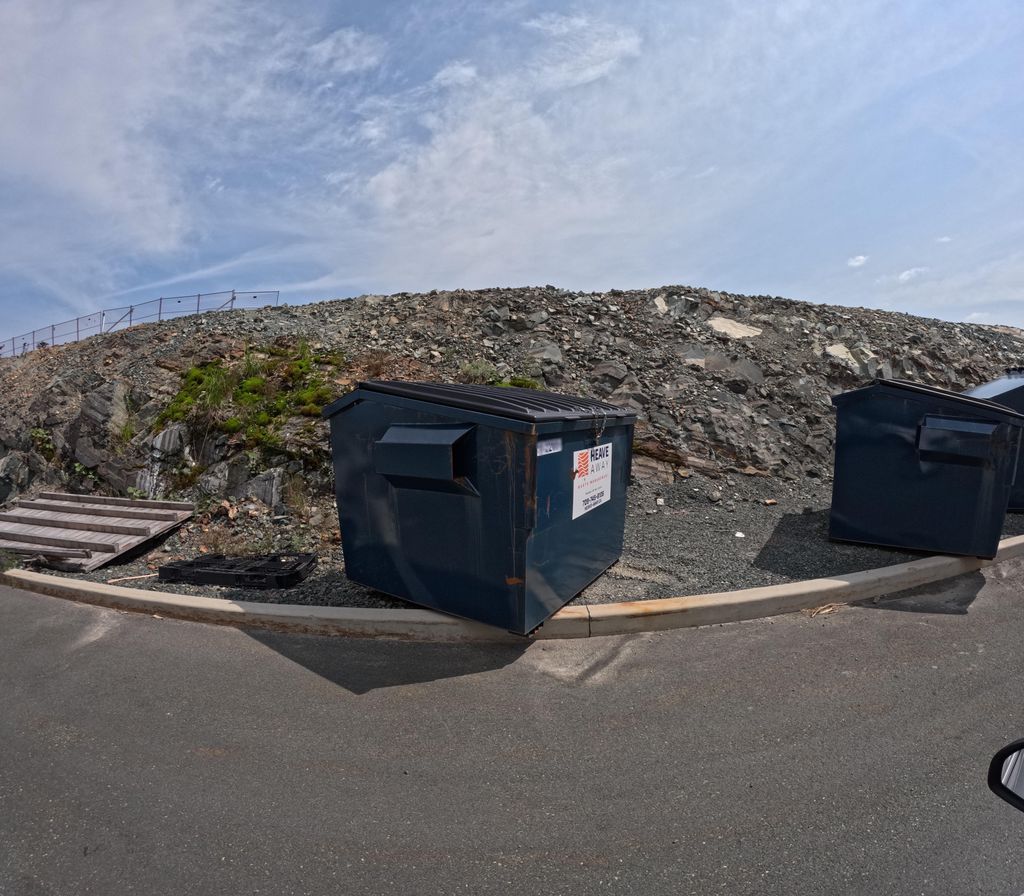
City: st_johns